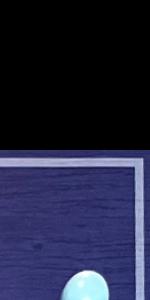
Label: Empty